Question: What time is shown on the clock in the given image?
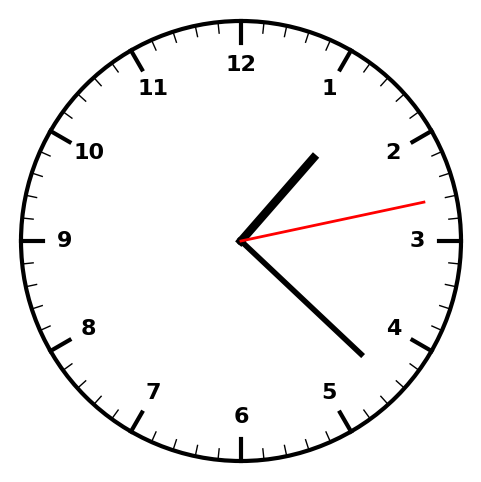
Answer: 01:22:13